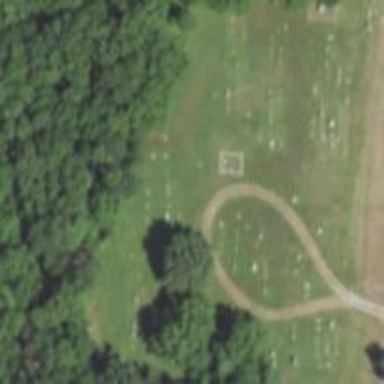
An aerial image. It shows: Cemetery.